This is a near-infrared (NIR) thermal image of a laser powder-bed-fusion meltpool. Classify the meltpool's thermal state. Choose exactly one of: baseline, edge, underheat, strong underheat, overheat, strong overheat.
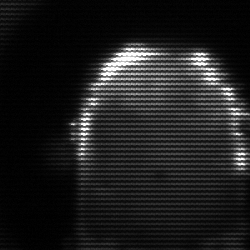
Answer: baseline